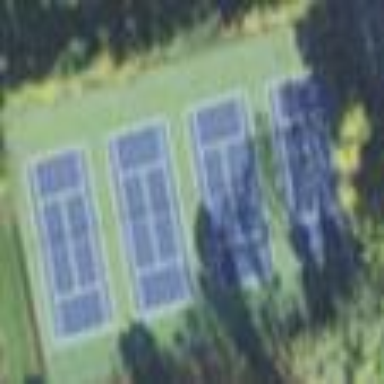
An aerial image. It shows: Tennis court on pitch designated for leisure land.